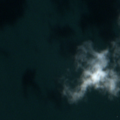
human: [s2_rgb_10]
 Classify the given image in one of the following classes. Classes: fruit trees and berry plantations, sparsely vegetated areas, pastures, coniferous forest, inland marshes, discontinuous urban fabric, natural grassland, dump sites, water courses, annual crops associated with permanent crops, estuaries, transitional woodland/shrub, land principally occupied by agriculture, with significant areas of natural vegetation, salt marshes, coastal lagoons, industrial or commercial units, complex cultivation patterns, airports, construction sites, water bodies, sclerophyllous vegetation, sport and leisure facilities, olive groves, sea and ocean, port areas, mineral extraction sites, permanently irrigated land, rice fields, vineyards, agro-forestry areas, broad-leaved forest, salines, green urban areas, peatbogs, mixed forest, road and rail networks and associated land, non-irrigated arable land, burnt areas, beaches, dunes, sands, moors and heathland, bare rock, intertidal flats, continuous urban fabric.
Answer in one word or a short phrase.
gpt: sea and ocean